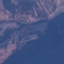
Land use / land cover class: HerbaceousVegetation